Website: walmart
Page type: gifting
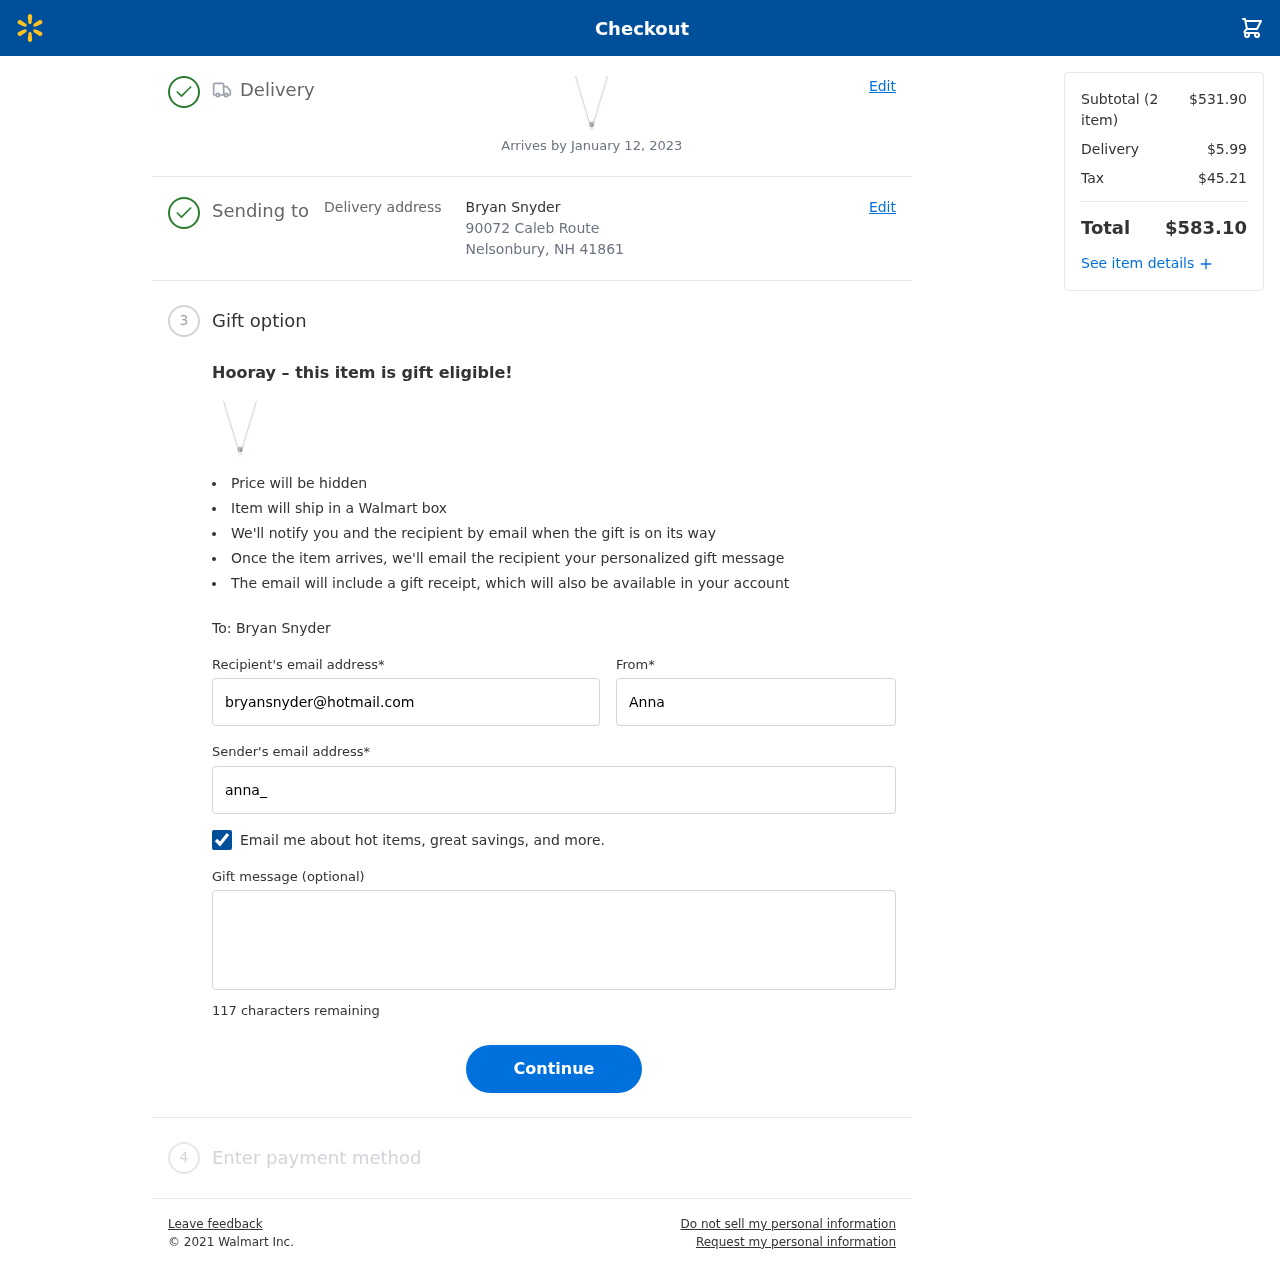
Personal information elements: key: PII_CITY_STATE_ZIP
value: Nelsonbury, NH 41861
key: PII_EMAIL
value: anna_wade@hotmail.com
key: PII_FIRSTNAME
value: Anna
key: PII_GIFT_EMAIL
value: bryansnyder@hotmail.com
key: PII_GIFT_FULLNAME
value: Bryan Snyder
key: PII_GIFT_MESSAGE
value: Hey Bryan! I saw this beautiful necklace and instantly thought of you—it’s perfect for adding that little sparkle to your style. Just a little something to brighten your day!
- Anna
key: PII_STREET
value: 90072 Caleb Route
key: PII_GIFT_FIRSTNAME
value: Bryan
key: PII_GIFT_LASTNAME
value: Snyder
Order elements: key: ORDER_DELIVERY_DATE
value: Arrives by January 12, 2023
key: ORDER_NUM_ITEMS
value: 2
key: ORDER_SUBTOTAL
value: $531.90
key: ORDER_SHIPPING_COST
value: $5.99
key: ORDER_TAX
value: $45.21
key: ORDER_TOTAL
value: $583.10